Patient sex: M
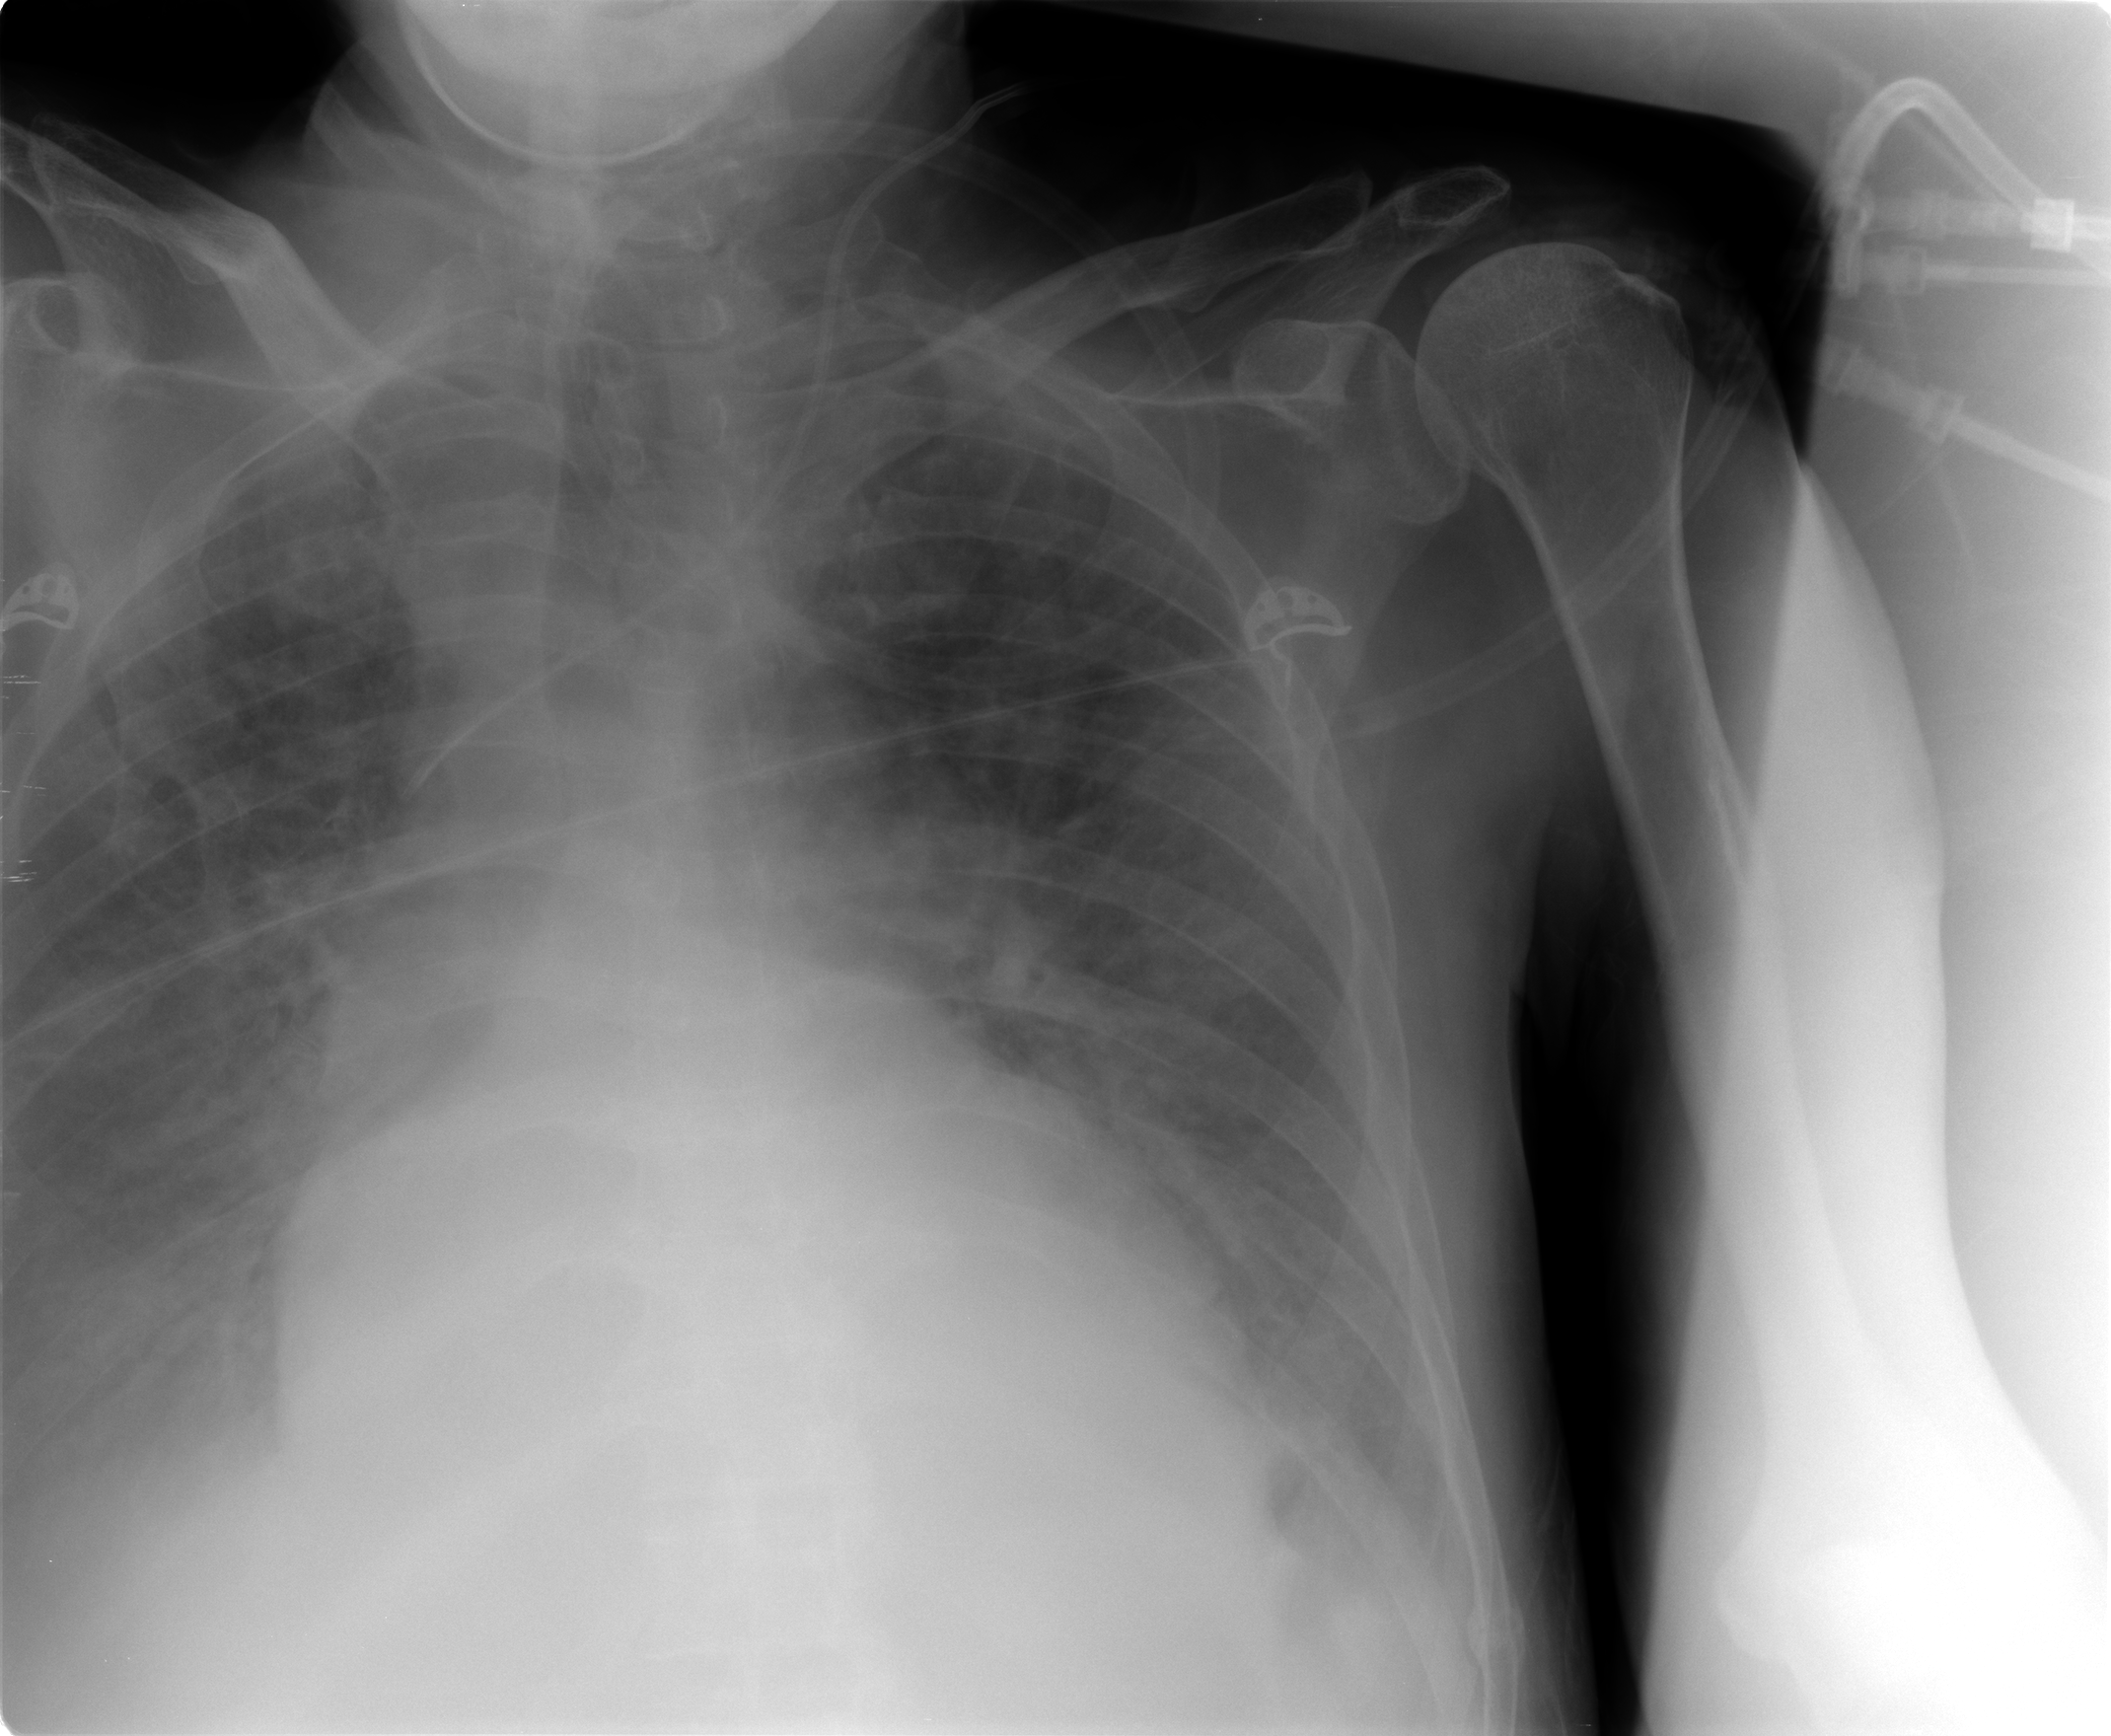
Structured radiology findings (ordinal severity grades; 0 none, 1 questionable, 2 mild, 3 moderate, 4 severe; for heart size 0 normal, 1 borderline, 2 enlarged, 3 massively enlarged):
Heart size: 3
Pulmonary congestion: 3
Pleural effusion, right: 3
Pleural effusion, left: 3
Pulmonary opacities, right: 2
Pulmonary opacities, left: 2
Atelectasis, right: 2
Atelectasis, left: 2